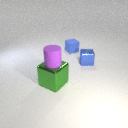
small purple rubber cylinder above large green metal cube